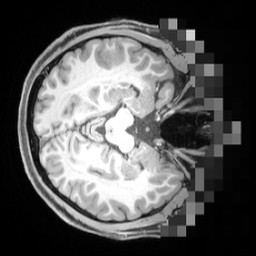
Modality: T1w
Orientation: axial
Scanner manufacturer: siemens
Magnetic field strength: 3 T
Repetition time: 2.55 s